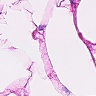
Metastatic tissue present: no